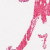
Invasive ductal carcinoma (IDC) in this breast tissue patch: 0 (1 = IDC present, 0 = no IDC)